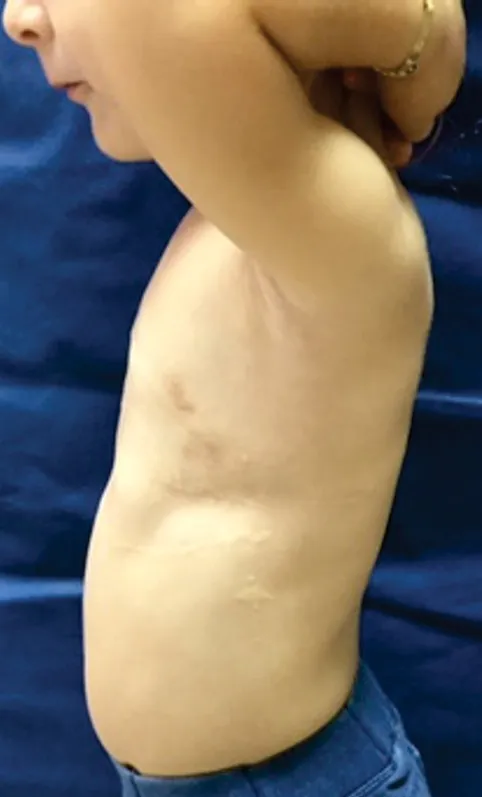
Lateral view of the child's chest 9 months after the second implant removal operation.
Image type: medical_photograph (other_medical_photograph)